Field crop: tomato
Growth stage: 1
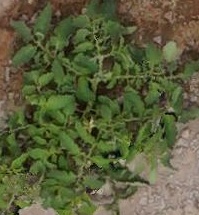
Species: tomato